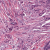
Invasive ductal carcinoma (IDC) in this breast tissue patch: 1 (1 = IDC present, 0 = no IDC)